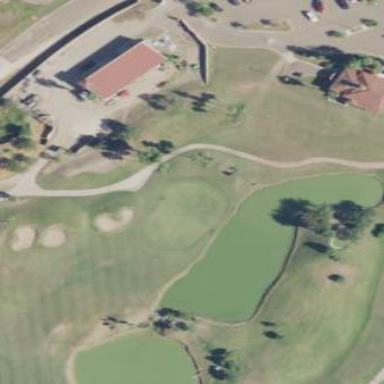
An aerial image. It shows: Picturesque scene of golf course with lateral water hazard.